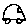
Label: car